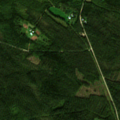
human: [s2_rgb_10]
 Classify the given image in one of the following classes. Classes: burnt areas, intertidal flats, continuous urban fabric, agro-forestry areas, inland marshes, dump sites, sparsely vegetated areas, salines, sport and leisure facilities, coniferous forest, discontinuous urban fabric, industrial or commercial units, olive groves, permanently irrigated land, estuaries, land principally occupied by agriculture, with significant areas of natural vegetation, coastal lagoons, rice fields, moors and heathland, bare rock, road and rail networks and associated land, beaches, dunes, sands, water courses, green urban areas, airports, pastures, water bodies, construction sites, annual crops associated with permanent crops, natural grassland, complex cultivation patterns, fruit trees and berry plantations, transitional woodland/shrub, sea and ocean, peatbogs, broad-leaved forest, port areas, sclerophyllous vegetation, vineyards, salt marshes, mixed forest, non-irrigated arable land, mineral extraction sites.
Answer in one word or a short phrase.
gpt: coniferous forest, mixed forest